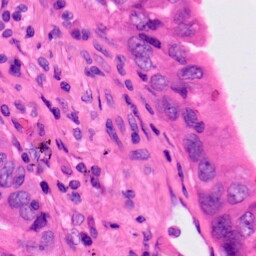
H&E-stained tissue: Lung